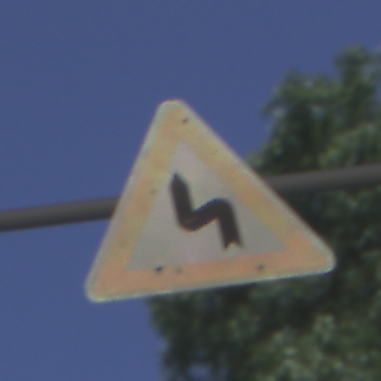
Verkehrszeichen: DoppelkurveZunaechstLinks
Umgebung: Outdoor, Nature
Tageszeit: Midday
Wetter: Clear
Licht: Natural
Jahreszeit: Summer
Kontrast: HighContrast